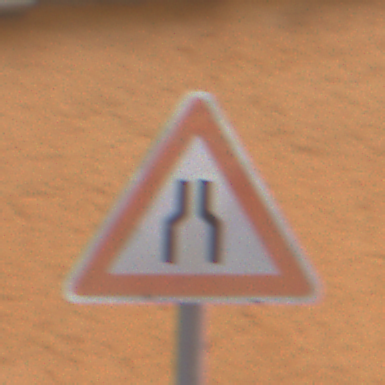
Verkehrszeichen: VerengteFahrbahn
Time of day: Midday
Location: Outdoor (Urban)
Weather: Overcast
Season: NotSpecified
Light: Natural